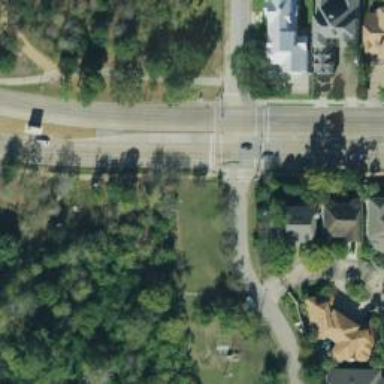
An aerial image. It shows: Crossing with marked lines on the road.